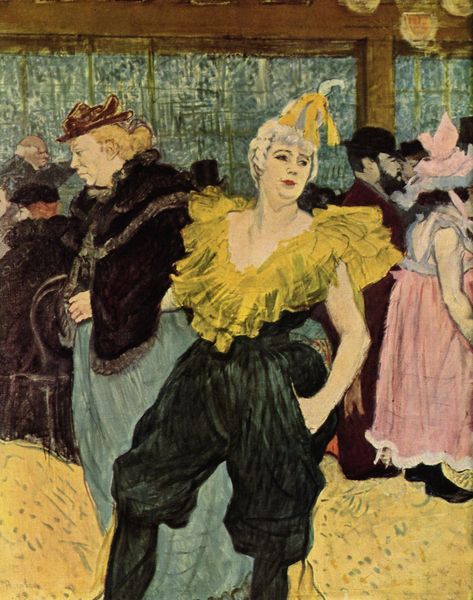
Titel: La Clownesse Cha-U-Ka-O im Moulin Rouge
Künstler: Henri de Toulouse-Lautrec
Standort: Winterthur
Institution: Sammlung Oskar Reinhart am Römerholz
Schlagwörter: blau, dunkel, gruppe, mann, schatten, umhang, aquarell, frauen, gelb, grün, menschen, ocker, sitzen, ausschnitt, bar, braun, cafe, fenster, frankreich, frau, frisur, grau, haar, hell, holz, hut, hüte, kleid, kleider, kreide, lampe, lampen, licht, männer, orange, paris, pastell, raum, schwarz, strasse, stuhl, stühle, toulouse lautrec, weiss, zeichnung, zimmer, dame, rot, ball, beige, fest, gesellschaft, menge, mode, rock, schleife, tanz, zylinder, alt, anzug, bart, blond, hose, wand, arm, arme, augen, band, bluse, falten, gesicht, kleidung, mensch, pelz, spitze, stehen, bildnis, hände, innenraum, portrait, boden, fransen, haare, kostüm, mantel, decke, leuchte, tänzerin, dekolletee, lippen, locken, rosa, hellblau, schuhe, klein, van gogh, saal, verkleidung, glatze, leuchter, balken, rüschen, schick, dirne, zirkus, stiefel, tasche, menschenmenge, beckmann, variete, kostüme, pluderhose, bänder, lamoe, plakativ, moulin rouge, latte, gasthaus, perrücke, umhng, pumphose, pelzumhang, auschnitt, huren, taverne, golden twenties, kostümball, pigalle, kabaret, suthl, etablissement, la goulue, kleidr, osa, touluse - lautrec, 19. jahrhundert, mannbraun